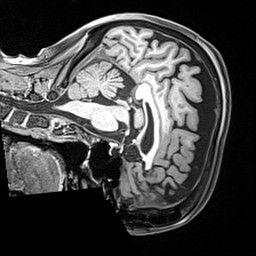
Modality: T1w
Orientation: sagittal
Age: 73
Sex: female
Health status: healthy
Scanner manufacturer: siemens
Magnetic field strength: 3 T
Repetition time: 2.4 s
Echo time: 0.00217 s